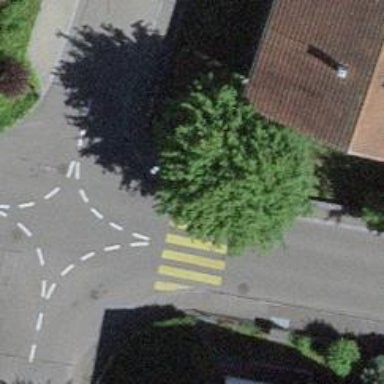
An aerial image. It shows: Uncontrolled zebra crossing on the road.